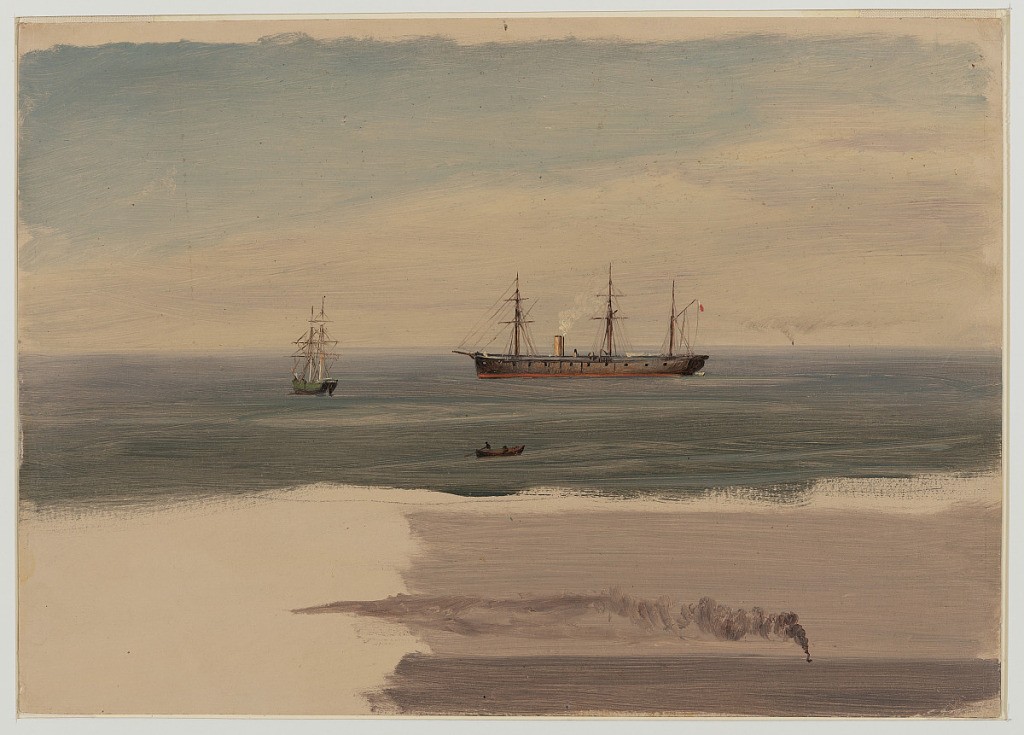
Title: Ships in the North, Canada
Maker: Frederic Edwin Church, American, 1826–1900
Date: June–July 1859
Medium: Brush and oil, graphite on paperboard
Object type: Drawing
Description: Seascape sketches showing views of ships in the waters off the coast of Newfoundland and Labrador, Canada. The composition is divided into two scenes--one at lower right and another comprising the upper portion of the leaf. In the upper half, a large steamship is viewed in left profile as its smoke stack spews white steam, and its sails are raised. A smaller, green ship two masts is situated beside it at left and is viewed obliquely from the rear. In the foreground at center, a rowboat with two figures is shown in right profile. In the background, a distant steamship appears as a dot on the horizon while its smoke plume wafts and disseminates in the atmosphere above it. Above, blue sky is somewhat visible through hazy clouds. The second view in the lower right corner possibly shows that same, distant steamship, whose smoke plume now drifts dramatically to the left. The sea and sky alike are rendered in tones of brownish-gray.